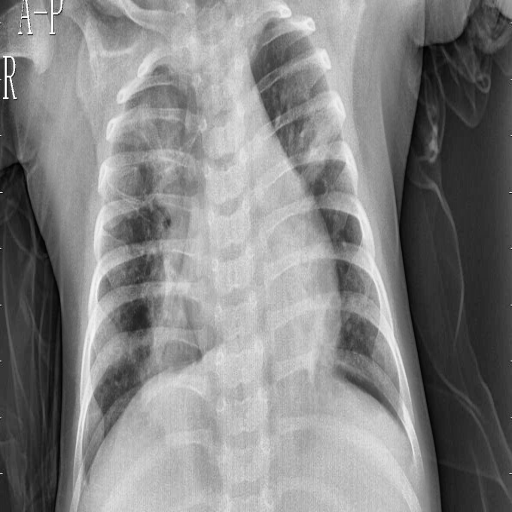
Finding: PNEUMONIA